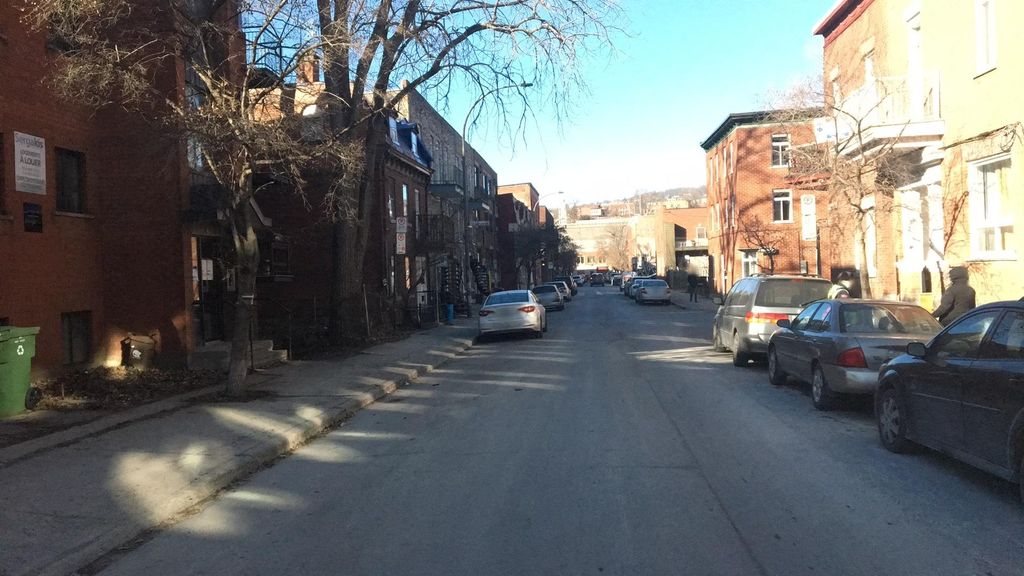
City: montreal